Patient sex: F
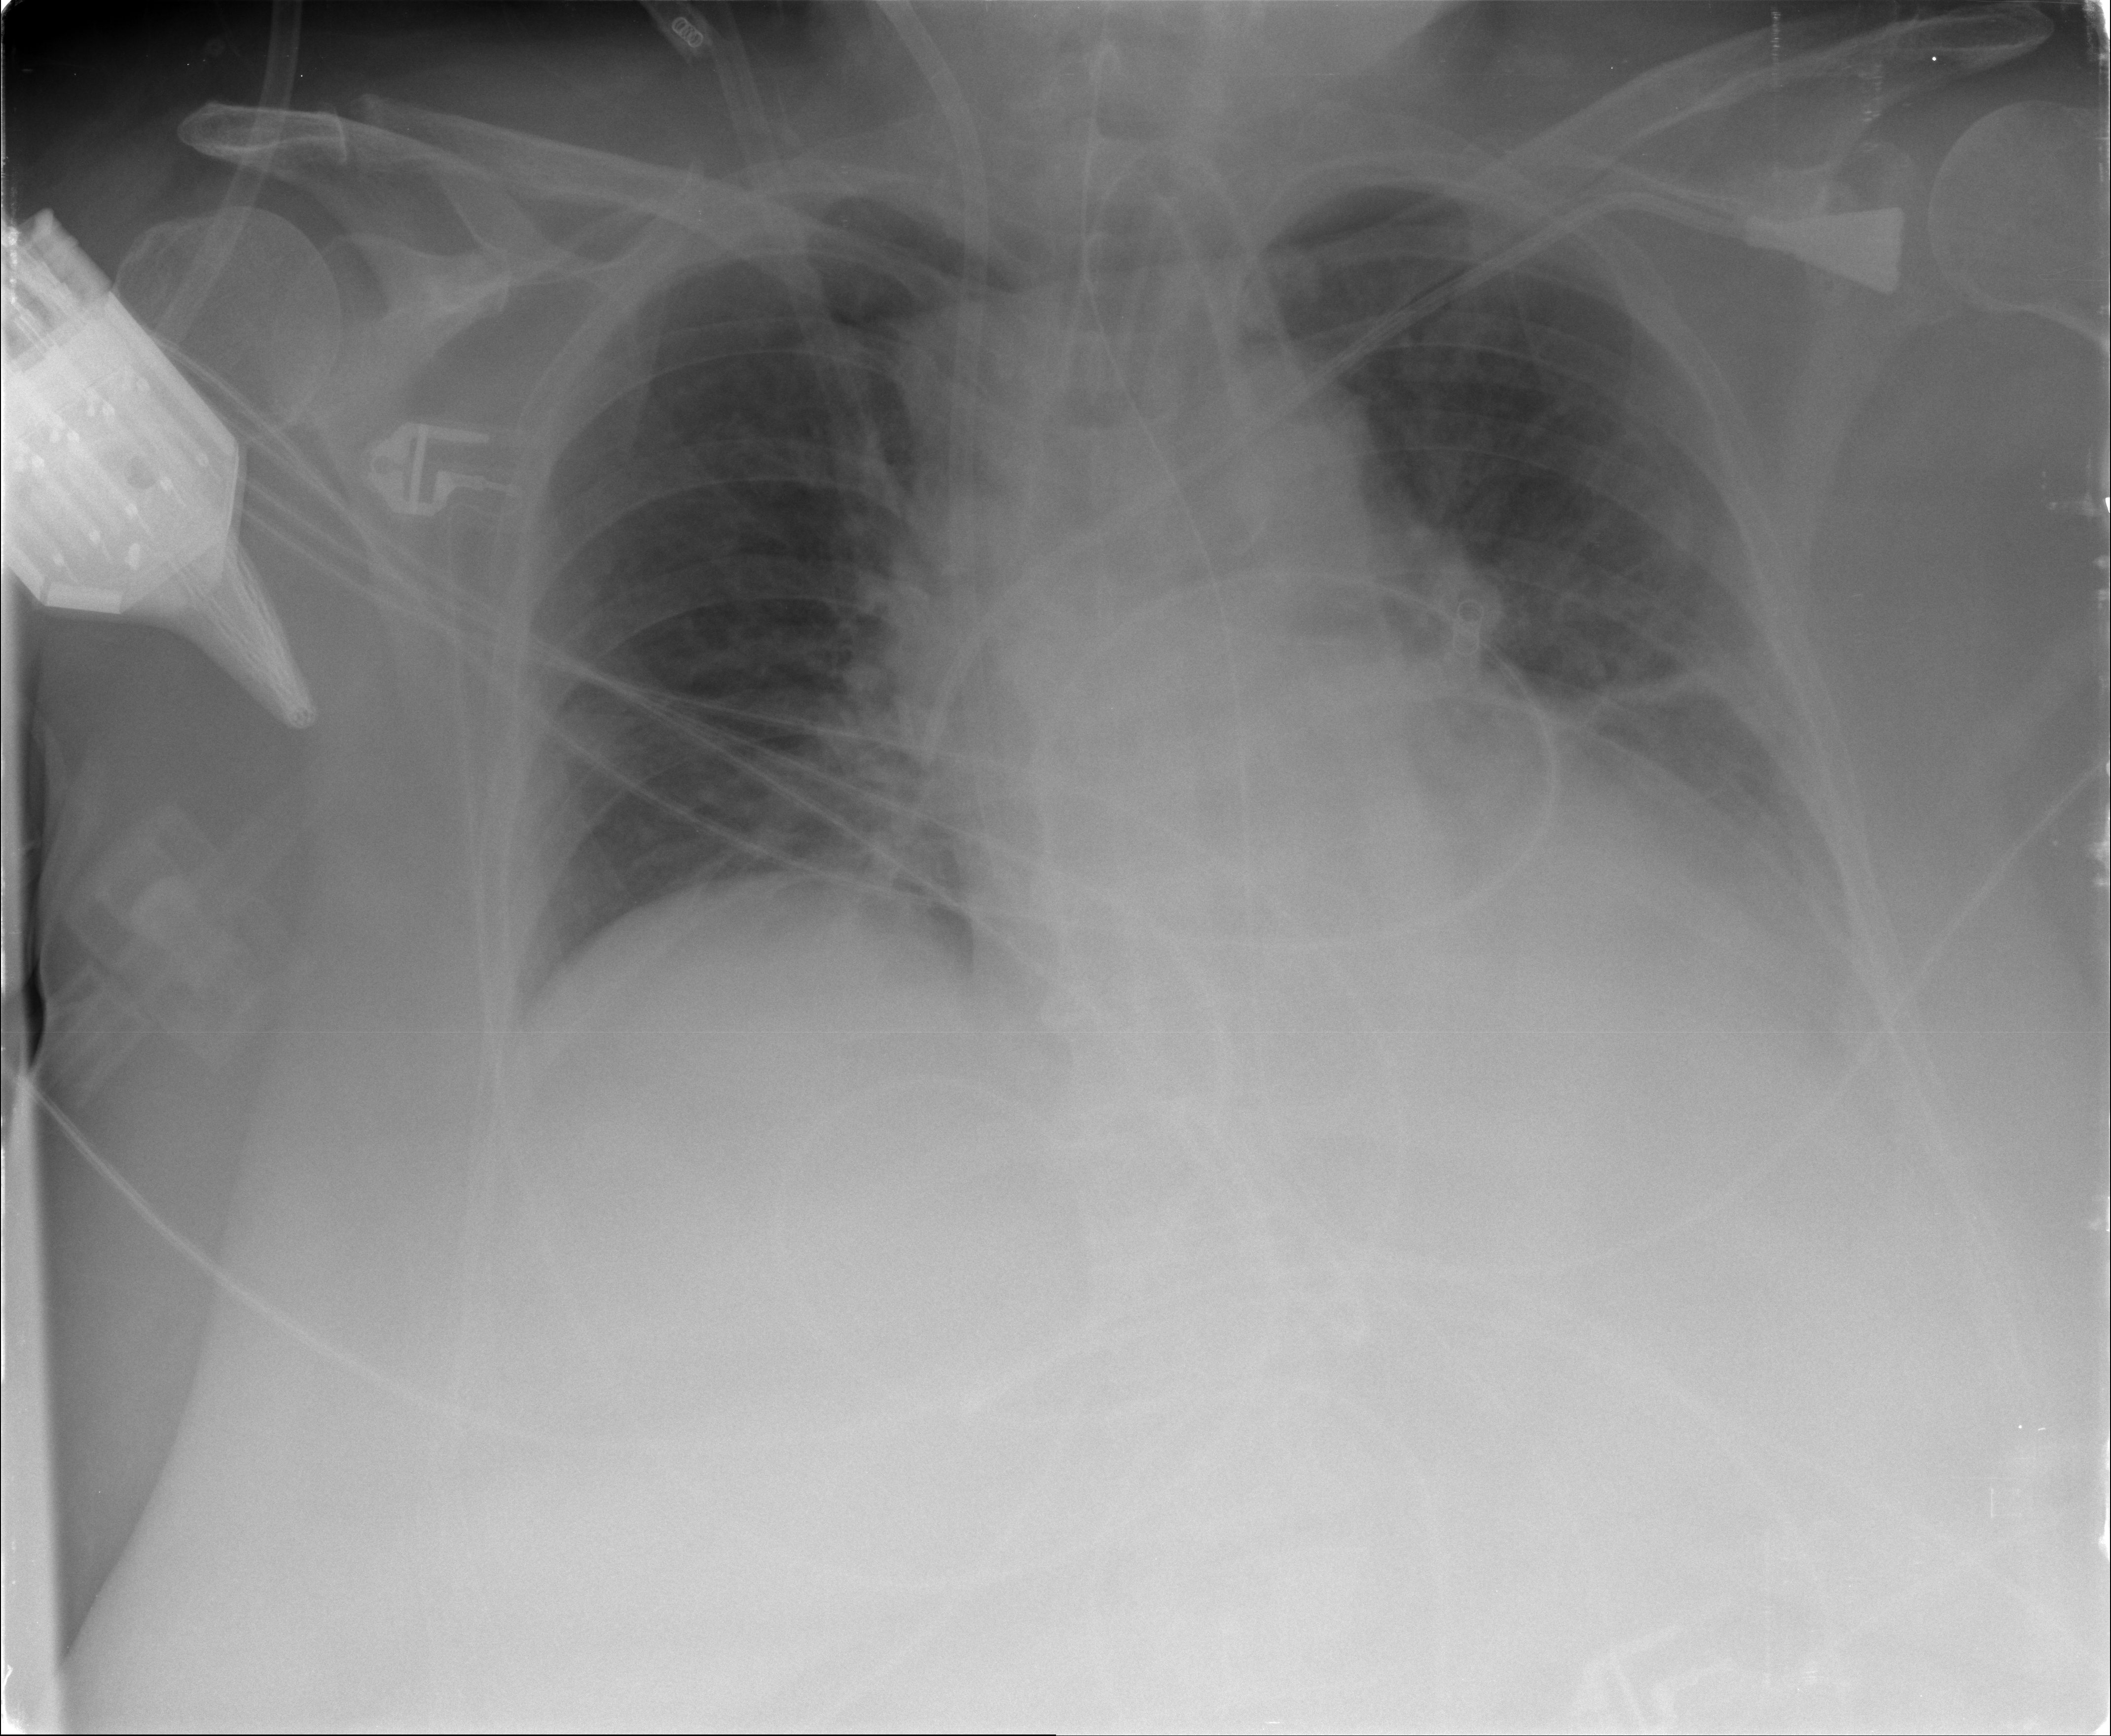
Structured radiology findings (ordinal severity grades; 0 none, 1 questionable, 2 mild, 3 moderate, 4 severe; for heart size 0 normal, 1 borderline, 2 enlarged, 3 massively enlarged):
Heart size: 2
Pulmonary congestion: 0
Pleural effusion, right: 0
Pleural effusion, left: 2
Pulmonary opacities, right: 0
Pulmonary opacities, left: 0
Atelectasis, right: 0
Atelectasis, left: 2